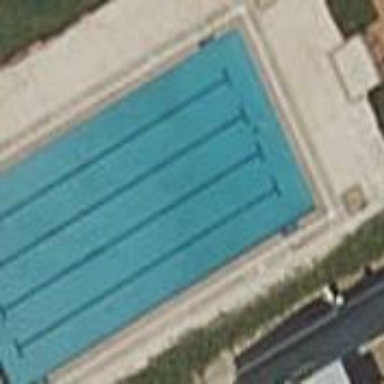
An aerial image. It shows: Swimming pool located in leisure land.